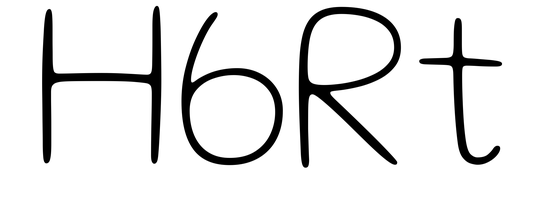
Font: Gluten_Thin